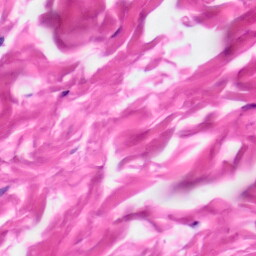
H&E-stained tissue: Skin